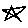
Label: star